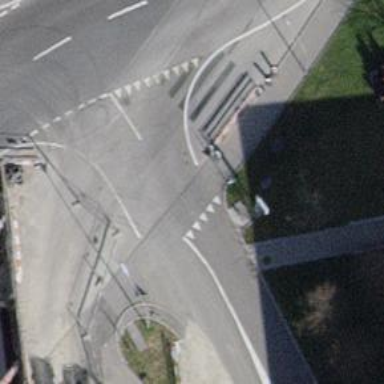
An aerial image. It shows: Unmarked crossing with traffic calming table on the road.